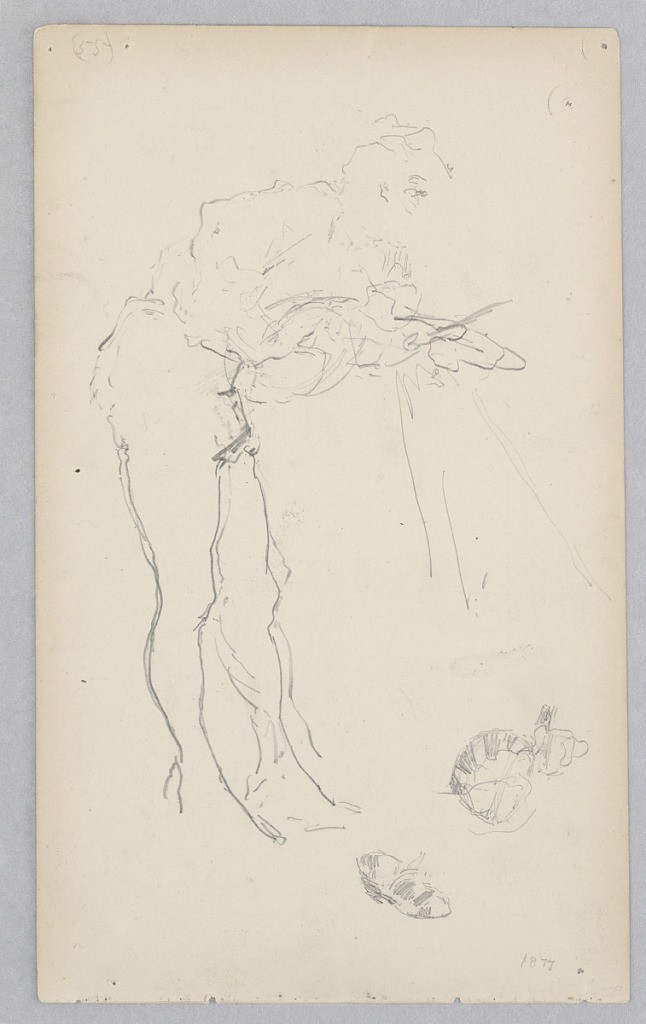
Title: Figures
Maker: Robert Frederick Blum, American, 1857–1903
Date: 1877
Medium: Graphite on wove paper
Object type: Drawing
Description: Sketch of a figure holding an infant.